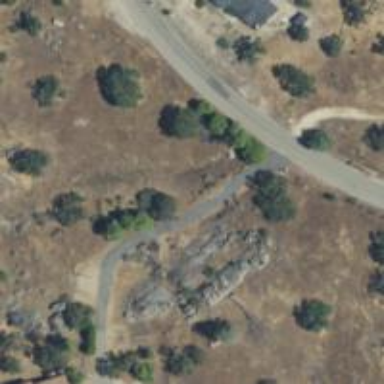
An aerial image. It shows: Driveway.